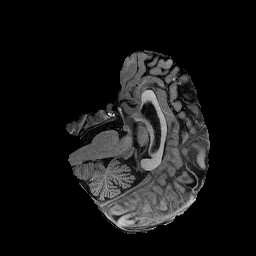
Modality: T1w
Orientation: axial